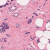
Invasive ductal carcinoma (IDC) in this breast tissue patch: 1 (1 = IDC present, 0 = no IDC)